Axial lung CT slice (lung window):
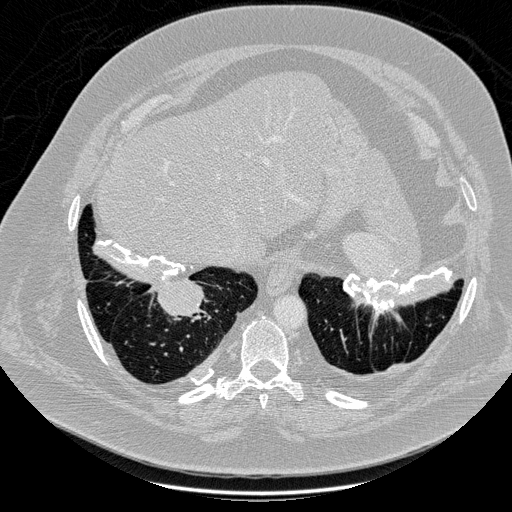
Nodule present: yes
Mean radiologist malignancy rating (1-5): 5